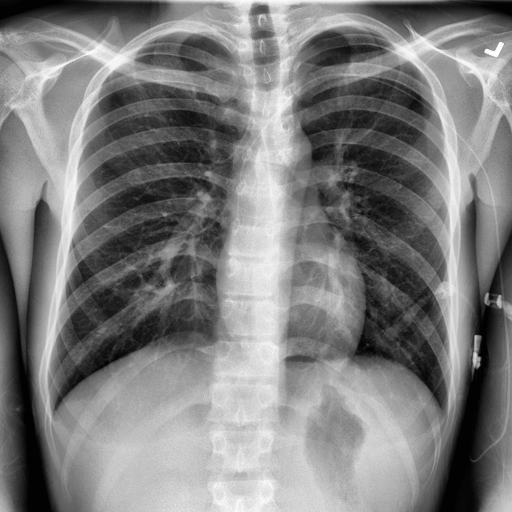
Finding: NORMAL